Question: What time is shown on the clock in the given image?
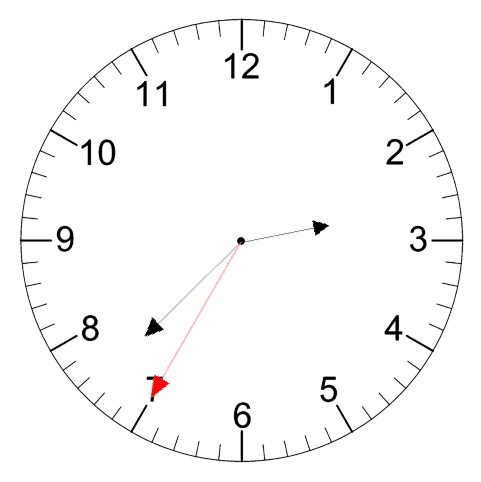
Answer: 02:37:35